Question: ## 1. Briefly
I don't understand, how I can use cycles from 'Loop' multiple times without ending script.
---
## 2. Settings
I have a file 'SashaAutoScrolling.ahk', it content:
'''
; First loop, Speed 1
#+1::
Loop
{
Send {WheelDown}
Sleep 3000
}
; Second loop, Speed 2
#+2::
Loop
{
Send {WheelDown}
Sleep 600
}
; Third loop, Speed 3
#+3::
Loop
{
Send {WheelDown}
Sleep 100
}
; Fourth loop, Speed Up
#+0::
Loop
{
Send {WheelUp}
Sleep 600
}
; Loop pause
; http://autohotkey.com/board/topic/95308-endless-loop-with-hotkey-pause/?p=600526
#p::Pause
; Exit script
#esc::ExitApp
'''
---
## 3. Steps to reproduce
I open any 'pdf' file in any PDF-viewer. I switch between "speeds":
- - - - -
---
## 4. Actual behavior

I run and first time
I can successful switch between "speeds".
I run and second and next times,
I can't switch between "speeds".
---
## 5. Expected behavior
Successful switch between "speeds" unlimited number of times.
---
## 6. Not helped
1. Googling, searching in Stack Overflow and AutoHotkey forum.
---
## 7. Do not offer
1. Please, do not offer use third-party programs. Adobe Reader free version works as expected, but I can't read, use this program , for example, djvu or doc books.
2. Please, do not offer use built-in mouse auto scrolling. It uncomfortable, because is problematic quick choose exact comfortable "speed" for reading.
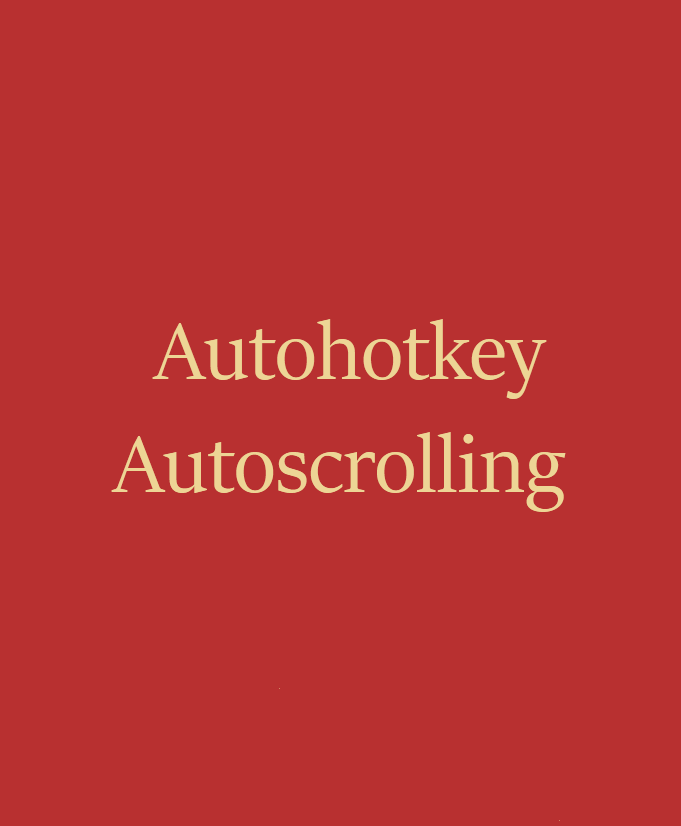
Answer: , , etc... starts scrolling. If already scrolling, just updates sleep interval. exits
'''
; globals:
; g_running : true while loop is active
; g_sleep : milliseconds to sleep between sending input event
; g_key : key to simulate
;;;;;;;;;;;;;;;;;;;;;;;;;;;;;;;;;;;;;;;;;;;;;;;;;;;;;;;;;;;;
; HOTKEY DEFINITIONS
#MaxThreadsPerHotkey 2
#+1:: scrollit(3000)
#+2:: scrollit(600)
#+3:: scrollit(300)
#+0:: scrollit(600,"WheelUp")
#MaxThreadsPerHotkey 1
Esc:: abort()
;;;;;;;;;;;;;;;;;;;;;;;;;;;;;;;;;;;;;;;;;;;;;;;;;;;;;;;;;;;;
; HELPER FUNCTIONS
; send wheeldown every _delay_ microseconds
; if called while loop is already active, just update delay and exit
;
scrollit(sleep, key="WheelDown")
{
global g_running
global g_sleep := sleep
global g_key := key
if g_running
return
g_running := true
while (g_running)
{
Send {%g_key%}
Sleep g_sleep
}
}
abort()
{
global g_running := false
}
'''